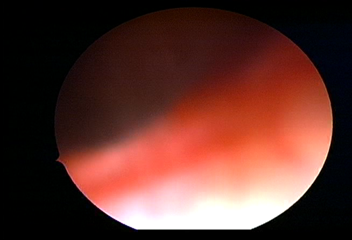
Modality: WLC
Class: Normal mucosa
Bladder cancer association: No